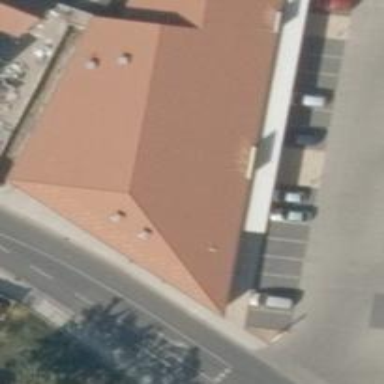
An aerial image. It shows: Shop selling clothes.